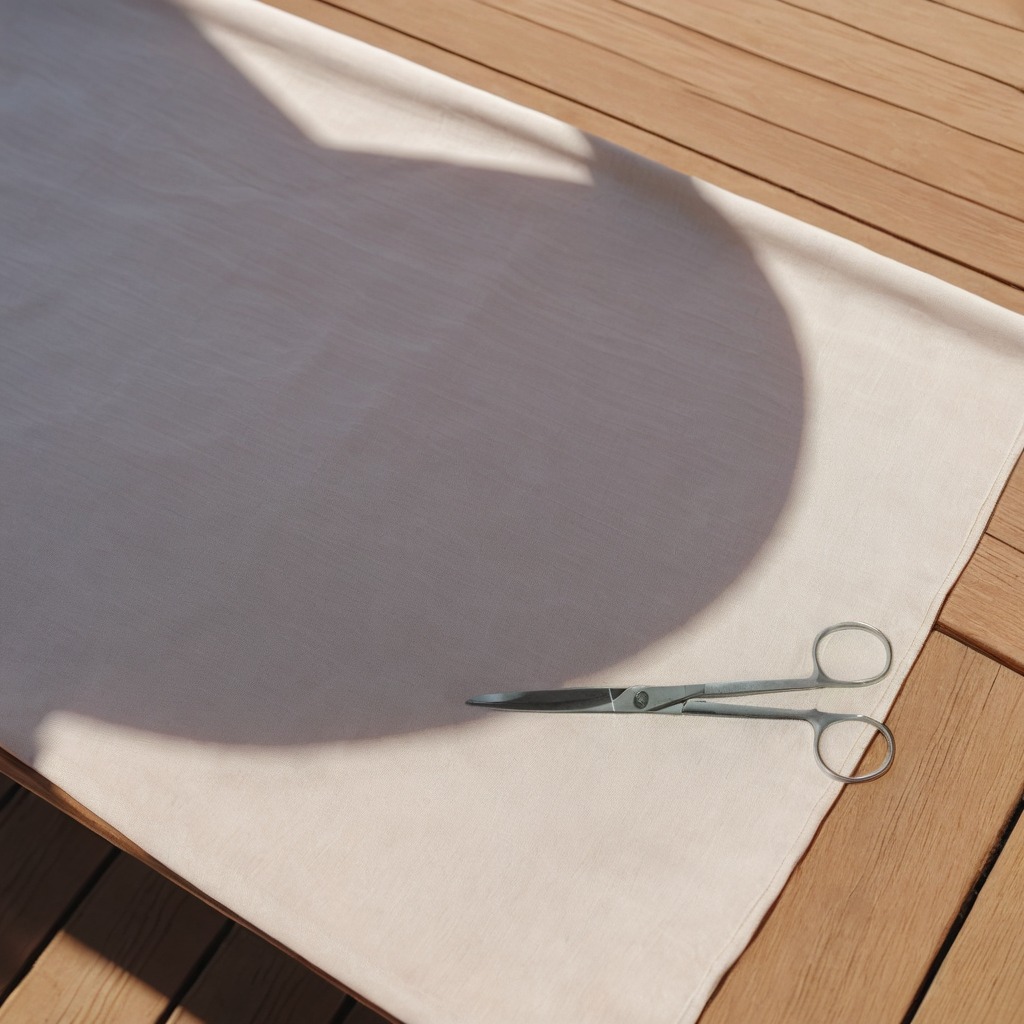
A scissor is lying on the wooden table.